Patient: sex M, age 63
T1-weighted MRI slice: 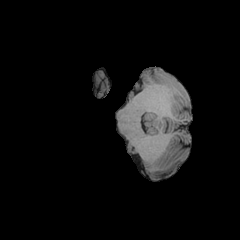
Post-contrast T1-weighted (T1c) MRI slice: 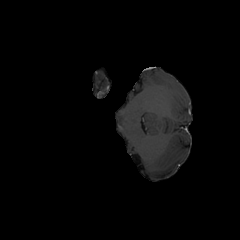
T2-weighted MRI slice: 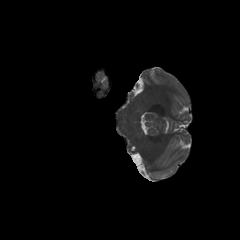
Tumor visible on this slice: no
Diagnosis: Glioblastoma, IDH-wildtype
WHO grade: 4